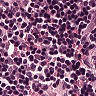
Metastatic tissue present: no